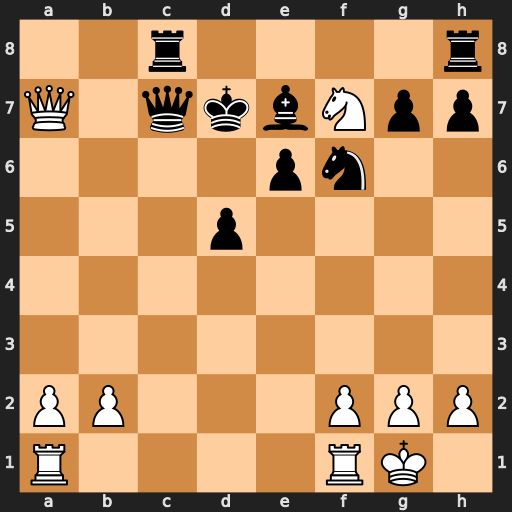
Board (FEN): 2r4r/Q1qkbNpp/4pn2/3p4/8/8/PP3PPP/R4RK1
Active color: w
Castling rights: -
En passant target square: -
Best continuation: Qa4+ Qc6 Ne5+